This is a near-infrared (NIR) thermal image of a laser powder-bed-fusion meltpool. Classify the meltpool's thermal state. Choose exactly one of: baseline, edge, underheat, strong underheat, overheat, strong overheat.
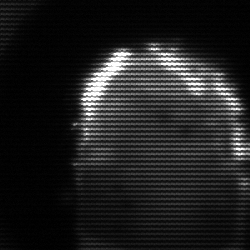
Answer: baseline